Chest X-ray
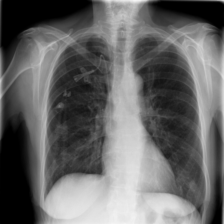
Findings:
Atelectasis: negative
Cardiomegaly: negative
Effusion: negative
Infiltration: positive
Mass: negative
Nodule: positive
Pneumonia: negative
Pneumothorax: negative
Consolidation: negative
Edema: negative
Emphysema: negative
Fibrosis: negative
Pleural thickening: negative
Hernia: negative